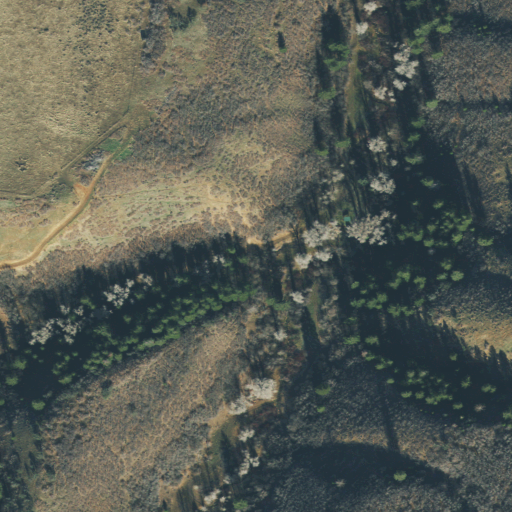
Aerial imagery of valley in Utah named Henholt Canyon containing deciduous forest, shrub, and evergreen forest